Field crop: maize
Growth stage: 2
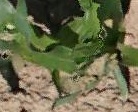
Species: maize